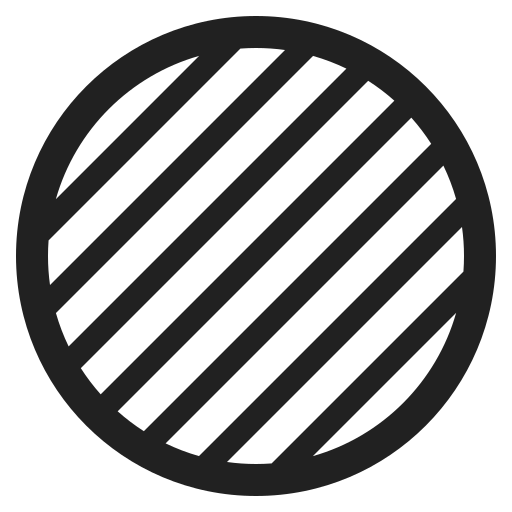
green circle high contrast